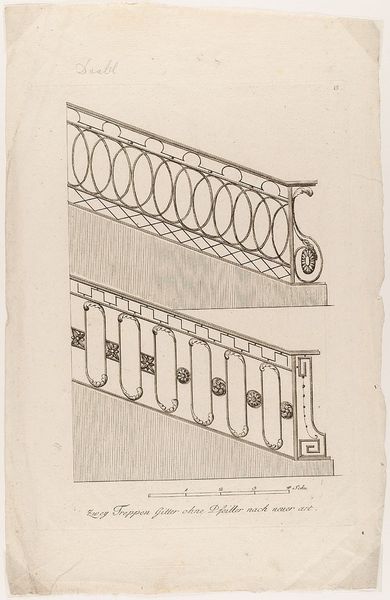
Titel: Zwei Treppengeländer, Blatt 3 aus einer Folge von Gittern
Künstler: Domenicus Fietta
Standort: Hamburg
Institution: Museum für Kunst und Gewerbe Hamburg
Schlagwörter: papier, grafik, graphik, treppe, geländer, fotografie, photographie, druckgraphik, druckgrafik, stich, kunstgewerbe, rosette, treppenhaus, treppengeländer, kupferstich, kunsthandwerk, massstab, reproduktionen, industriedesign, druckerzeugnisse, ornamentstich, vorlageblätter, schlosserarbeit